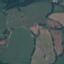
Label: Pasture